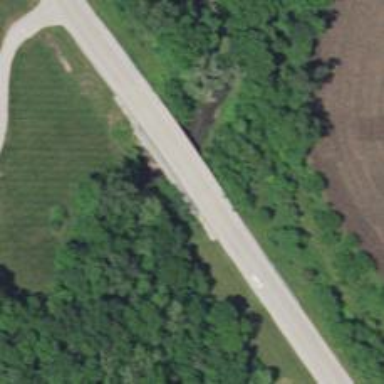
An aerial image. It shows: Abandoned railway adjacent to unclassified road.